Question: I am trying to add running totals to a table, on a NULL value the running total should be NULL. However SUM ignores NULL values.
Is there a way to not ignore NULL in SUM?
'''
SELECT
run_key,
time_empty,
SUM(time_empty) OVER (PARTITION BY col1, col2 ORDER BY run_key ROWS BETWEEN UNBOUNDED PRECEDING AND CURRENT ROW) as time_empty_rt
FROM
tblmytable
ORDER BY
run_key
'''

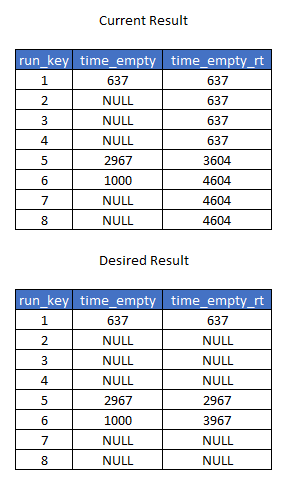
Answer: You could create a partition for each group that has the same number of preceding 'null' columns.
'''
select run_key
, time_empty
, sum(time_empty) over (
partition by preceding_nulls
order by run_key
rows between unbounded preceding and current row) as time_emtpy_rt
from (
select sum(case when time_empty is null then 1 else 0 end) over (
order by run_key
rows between unbounded preceding and current row) as preceding_nulls
, *
from YourTable yt
) sub
'''
<URL>